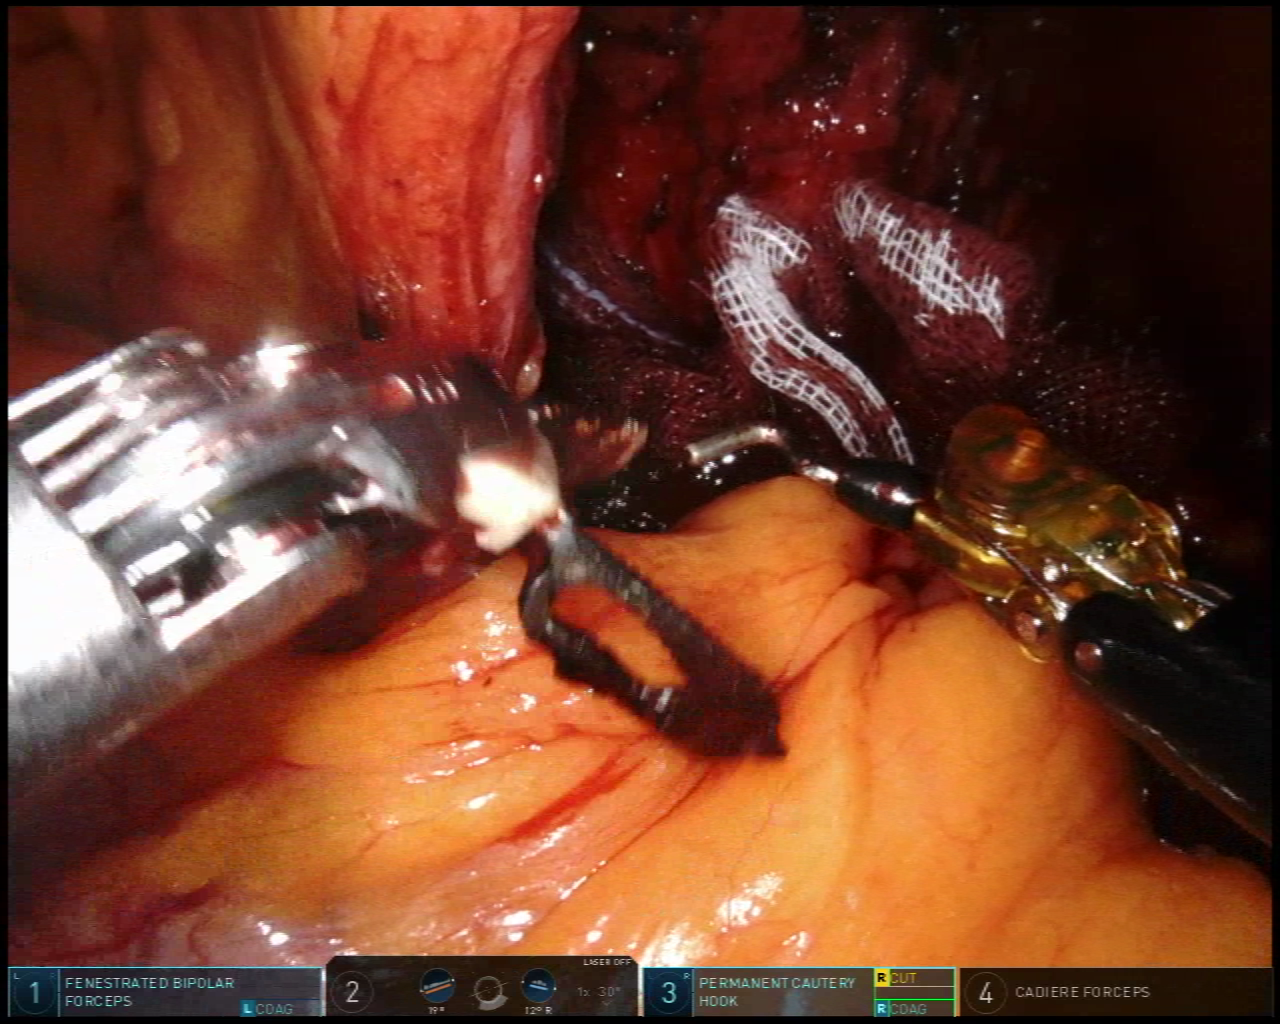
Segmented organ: intestinal_veins
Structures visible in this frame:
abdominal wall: no
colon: yes
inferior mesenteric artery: no
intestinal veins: yes
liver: no
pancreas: no
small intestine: no
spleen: no
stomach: no
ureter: no
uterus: no
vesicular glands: no